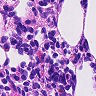
Metastatic tissue present: no